Question: This is my javascript code :
'''
var dsum = 0.0;
$.each($("#Report tbody tr"), function () {
var x = 0.0;
if ($(this).find("td:eq(3) div").html() != " ")
x = parseFloat($(this).find("td:eq(3) div").html().replace(/,/g, ""));
dsum += x;
});
var csum = 0.0;
$.each($("#Report tbody tr"), function () {
var x = 0.0;
if ($(this).find("td:eq(4) div").html() != " ")
x = parseFloat($(this).find("td:eq(4) div").html().replace(/,/g, ""));
csum += x;
});
var lastEvenRow=$("#Report").find("tr:last").hasClass('erow');
$("<tr id='LastRow'><td colspan='3' style='border-top: 1px solid #DDDDDD;'><div style='padding:5px;text-align:right;'>Total :</div></td><td style='text-align:center;height:22px;border-top: 1px solid #DDDDDD;'><div style='padding:5px;'>" + dsum.toString(10).replace( /(\d)(?=(\d\d\d)+(?!\d))/g , "$1,") + "</div></td><td style='text-align:center;border-top: 1px solid #DDDDDD;'><div style='padding:5px;'>" + csum.toString(10).replace( /(\d)(?=(\d\d\d)+(?!\d))/g , "$1,") + "</div></td><td style='text-align:center;border-top: 0px solid #DDDDDD;'><div style='padding:5px;border-top: 1px solid #DDDDDD;'>" + (dsum > csum ? (dsum - csum).toString(10).replace( /(\d)(?=(\d\d\d)+(?!\d))/g , "$1,") : "&nbsp;") + "</div></td><td style='text-align:center;'><div style='padding:5px;'>" + (csum >= dsum ? (csum - dsum).toString(10).replace( /(\d)(?=(\d\d\d)+(?!\d))/g , "$1,") : "&nbsp;") + "</div></td></tr>").appendTo("#Report tbody");
if(lastEvenRow==false)
$("#LastRow").addClass("erow");
'''

As I mentioned in the picture , i think the result must be something like 104,889.01 but , as you see , It is Incorrect value
Is there any body out there to help me ?
Sorry about my bad English syntax(I am new in English)
:
<PHONE>.01 - <PHONE> must be 104889.01 , so why javascript return 1<PHONE>01?!!
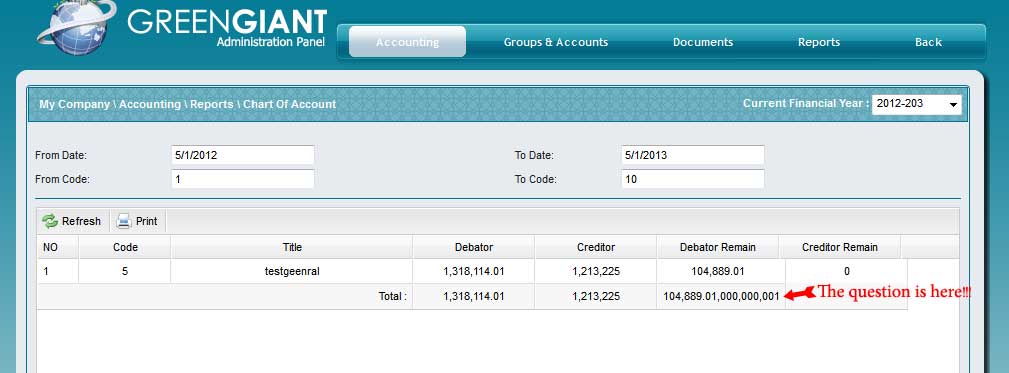
Answer: It happens because it works with convertions from binary to decimal, then we have aproximations, whose result on big floating numbers. See:
'''
var i = 1;//1
i += .1;//1.1
i += .1;//1.2000000000000002
'''
You can try an own aproximation:
'''
var result = Math.round((<PHONE>.01-<PHONE>)*1000)/1000;
'''